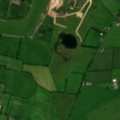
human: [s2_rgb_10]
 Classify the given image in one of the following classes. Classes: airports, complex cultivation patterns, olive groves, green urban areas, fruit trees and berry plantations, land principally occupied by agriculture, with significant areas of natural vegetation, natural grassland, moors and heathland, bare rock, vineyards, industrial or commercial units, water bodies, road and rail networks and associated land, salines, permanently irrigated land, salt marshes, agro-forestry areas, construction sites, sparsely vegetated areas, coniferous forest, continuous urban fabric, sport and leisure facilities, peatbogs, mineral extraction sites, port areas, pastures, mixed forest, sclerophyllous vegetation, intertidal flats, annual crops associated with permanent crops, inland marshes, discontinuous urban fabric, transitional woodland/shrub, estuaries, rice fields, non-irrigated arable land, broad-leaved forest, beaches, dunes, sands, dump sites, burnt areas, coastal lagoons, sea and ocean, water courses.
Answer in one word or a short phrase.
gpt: dump sites, sport and leisure facilities, non-irrigated arable land, pastures, land principally occupied by agriculture, with significant areas of natural vegetation